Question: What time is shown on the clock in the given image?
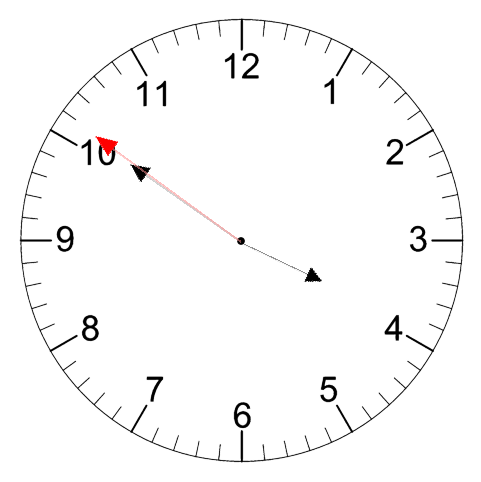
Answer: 03:50:51